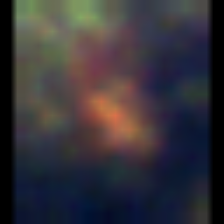
Taxon: Unknown_full_image
Group: Unknown